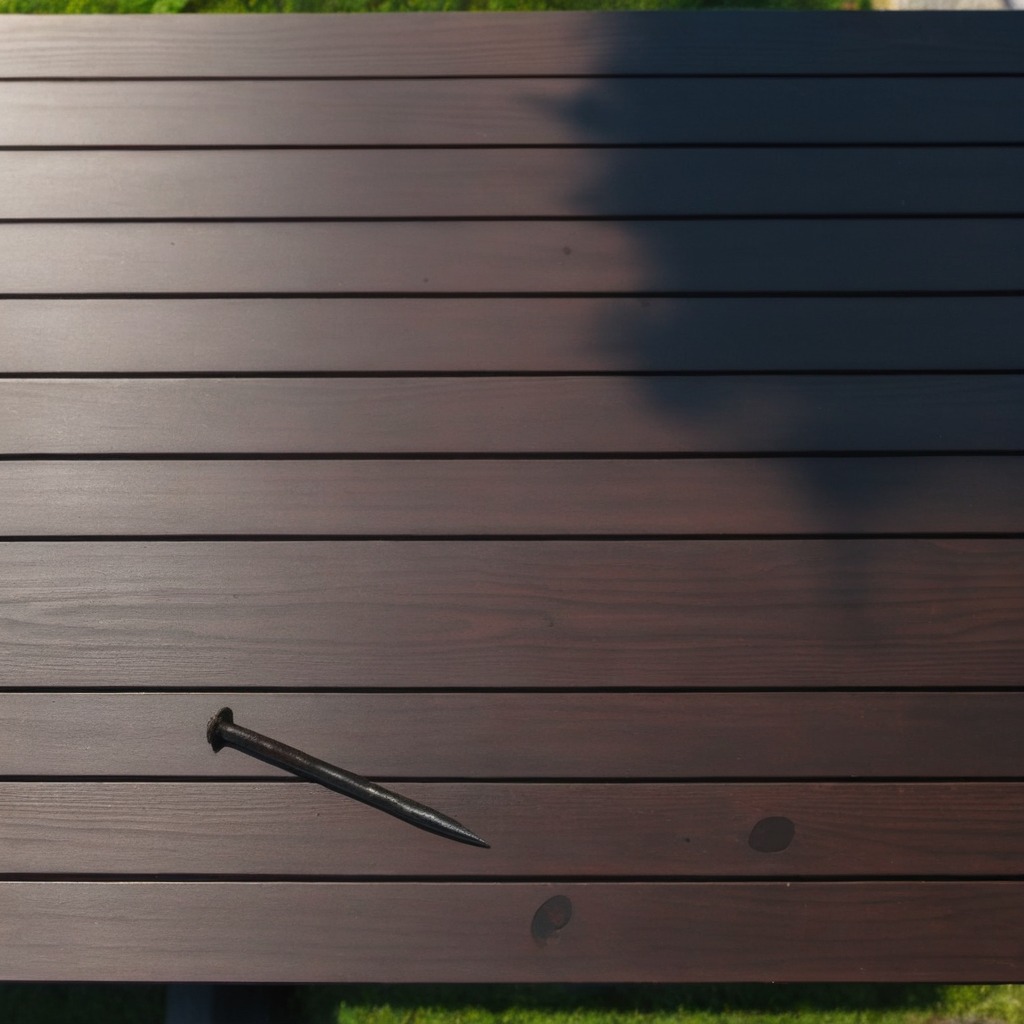
An iron nail is lying on the wooden table.